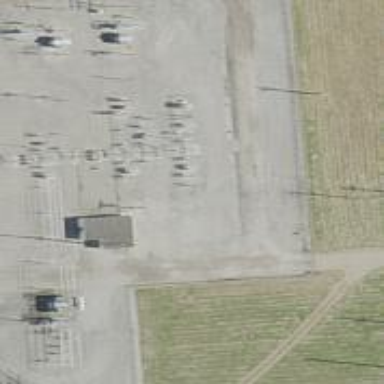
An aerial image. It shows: Switch used for power control.